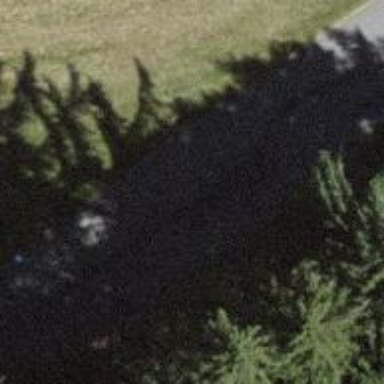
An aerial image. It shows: Unclassified road.